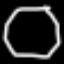
Label: octagon